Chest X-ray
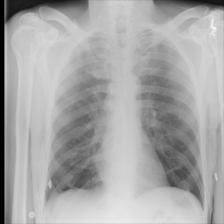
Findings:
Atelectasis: negative
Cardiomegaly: negative
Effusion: negative
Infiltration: negative
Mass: negative
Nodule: negative
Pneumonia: negative
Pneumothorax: negative
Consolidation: negative
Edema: negative
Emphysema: negative
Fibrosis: negative
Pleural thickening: negative
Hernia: negative